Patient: sex F, age 26
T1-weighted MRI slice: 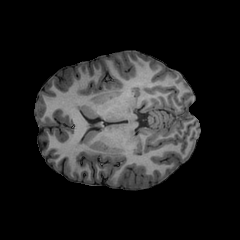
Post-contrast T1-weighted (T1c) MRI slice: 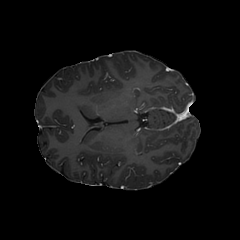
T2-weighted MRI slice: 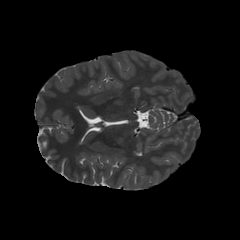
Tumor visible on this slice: no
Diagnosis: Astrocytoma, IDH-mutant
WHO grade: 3